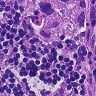
Metastatic tissue present: yes